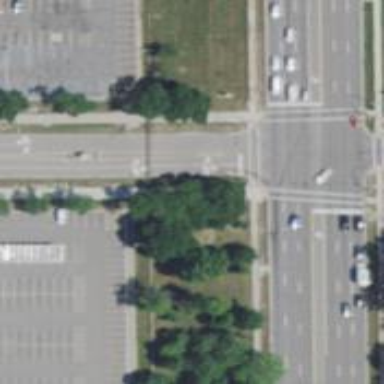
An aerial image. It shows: Service road with separate sidewalk.